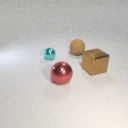
large red metal sphere to the left of large brown metal cube